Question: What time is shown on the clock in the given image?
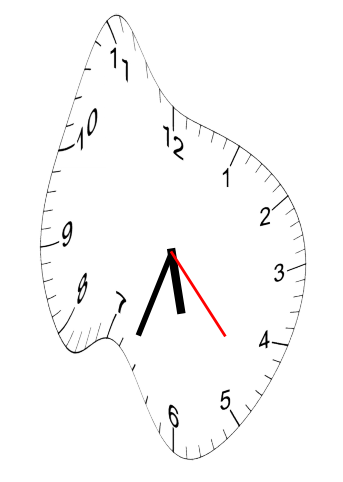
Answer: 05:33:23